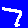
Digit: 7